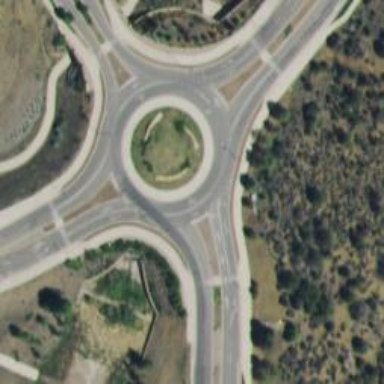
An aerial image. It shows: Secondary road with asphalt surface leading to roundabout.